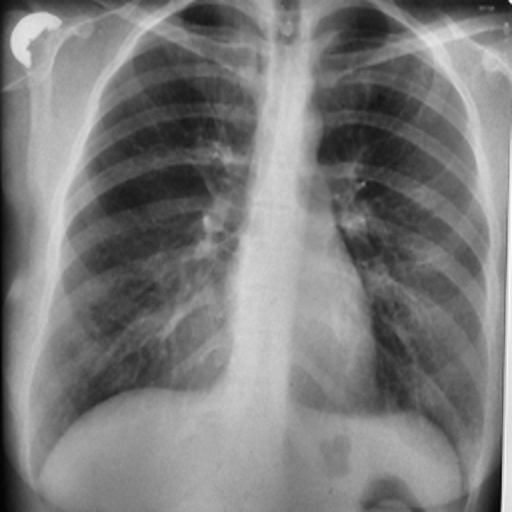
Finding: TUBERCULOSIS